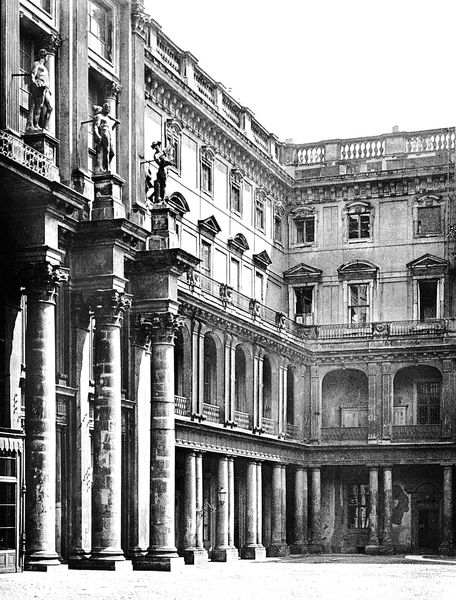
Titel: Berliner Stadtschloss
Künstler: Andreas Schlüter
Standort: Berlin, Stadtschloss (EU - D)
Schlagwörter: fenster, schwarz, säule, säulen, weiss, gebäude, haus, schloss, architektur, sockel, stein, brüstung, figur, skulptur, statue, deutschland, balkon, ecke, bogen, fassade, italien, venedig, giebel, hof, platz, pilaster, figuren, könig, geländer, zinnen, balkone, galerie, foto, bögen, erker, arkade, innenhof, palast, torbogen, balustrade, schwarz-weiss, rathaus, arkaden, rom, kapitell, photo, skulpturen, statuen, ballustrade, dreiecke, barrock, genua, säulen bögen zinne